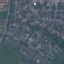
Land use / land cover: Residential